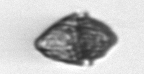
Label: Kryptoperidinium_triquetrum